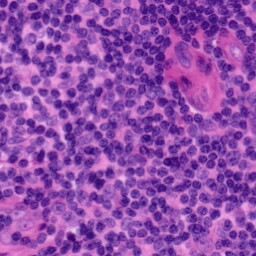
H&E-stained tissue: Tonsil